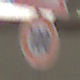
Verkehrszeichen: Geschwindigkeit100
Zusatzzeichen oben: FlugbetriebLinks
Umgebung: Roofed, Urban
Tageszeit: Midday
Wetter: Overcast
Licht: Artificial
Jahreszeit: NotSpecified
Kontrast: MediumContrast